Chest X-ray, PA view. Patient: 11 years old, sex F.
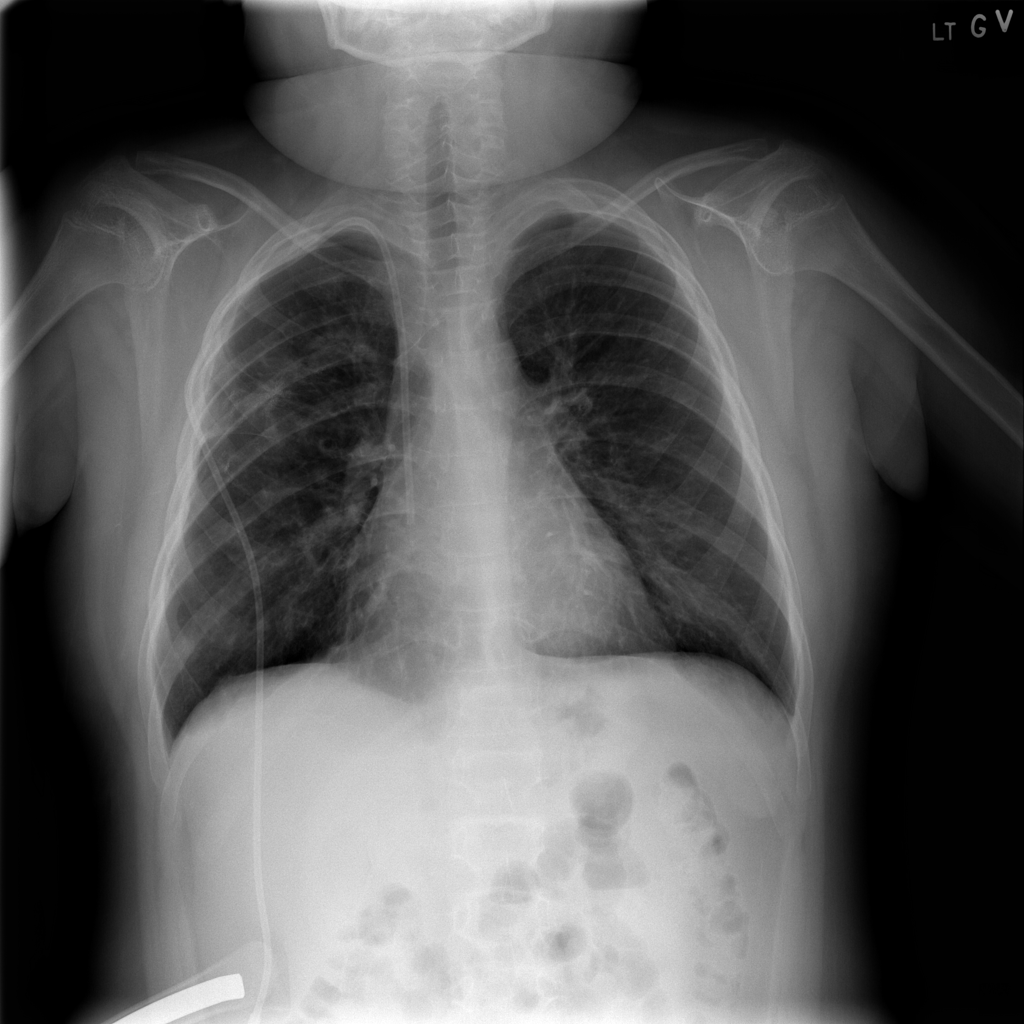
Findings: No Finding